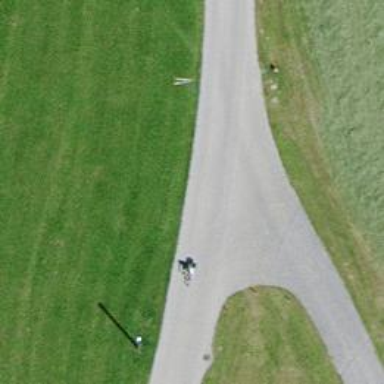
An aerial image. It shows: Paved service road with grade1 tracktype.